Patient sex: M
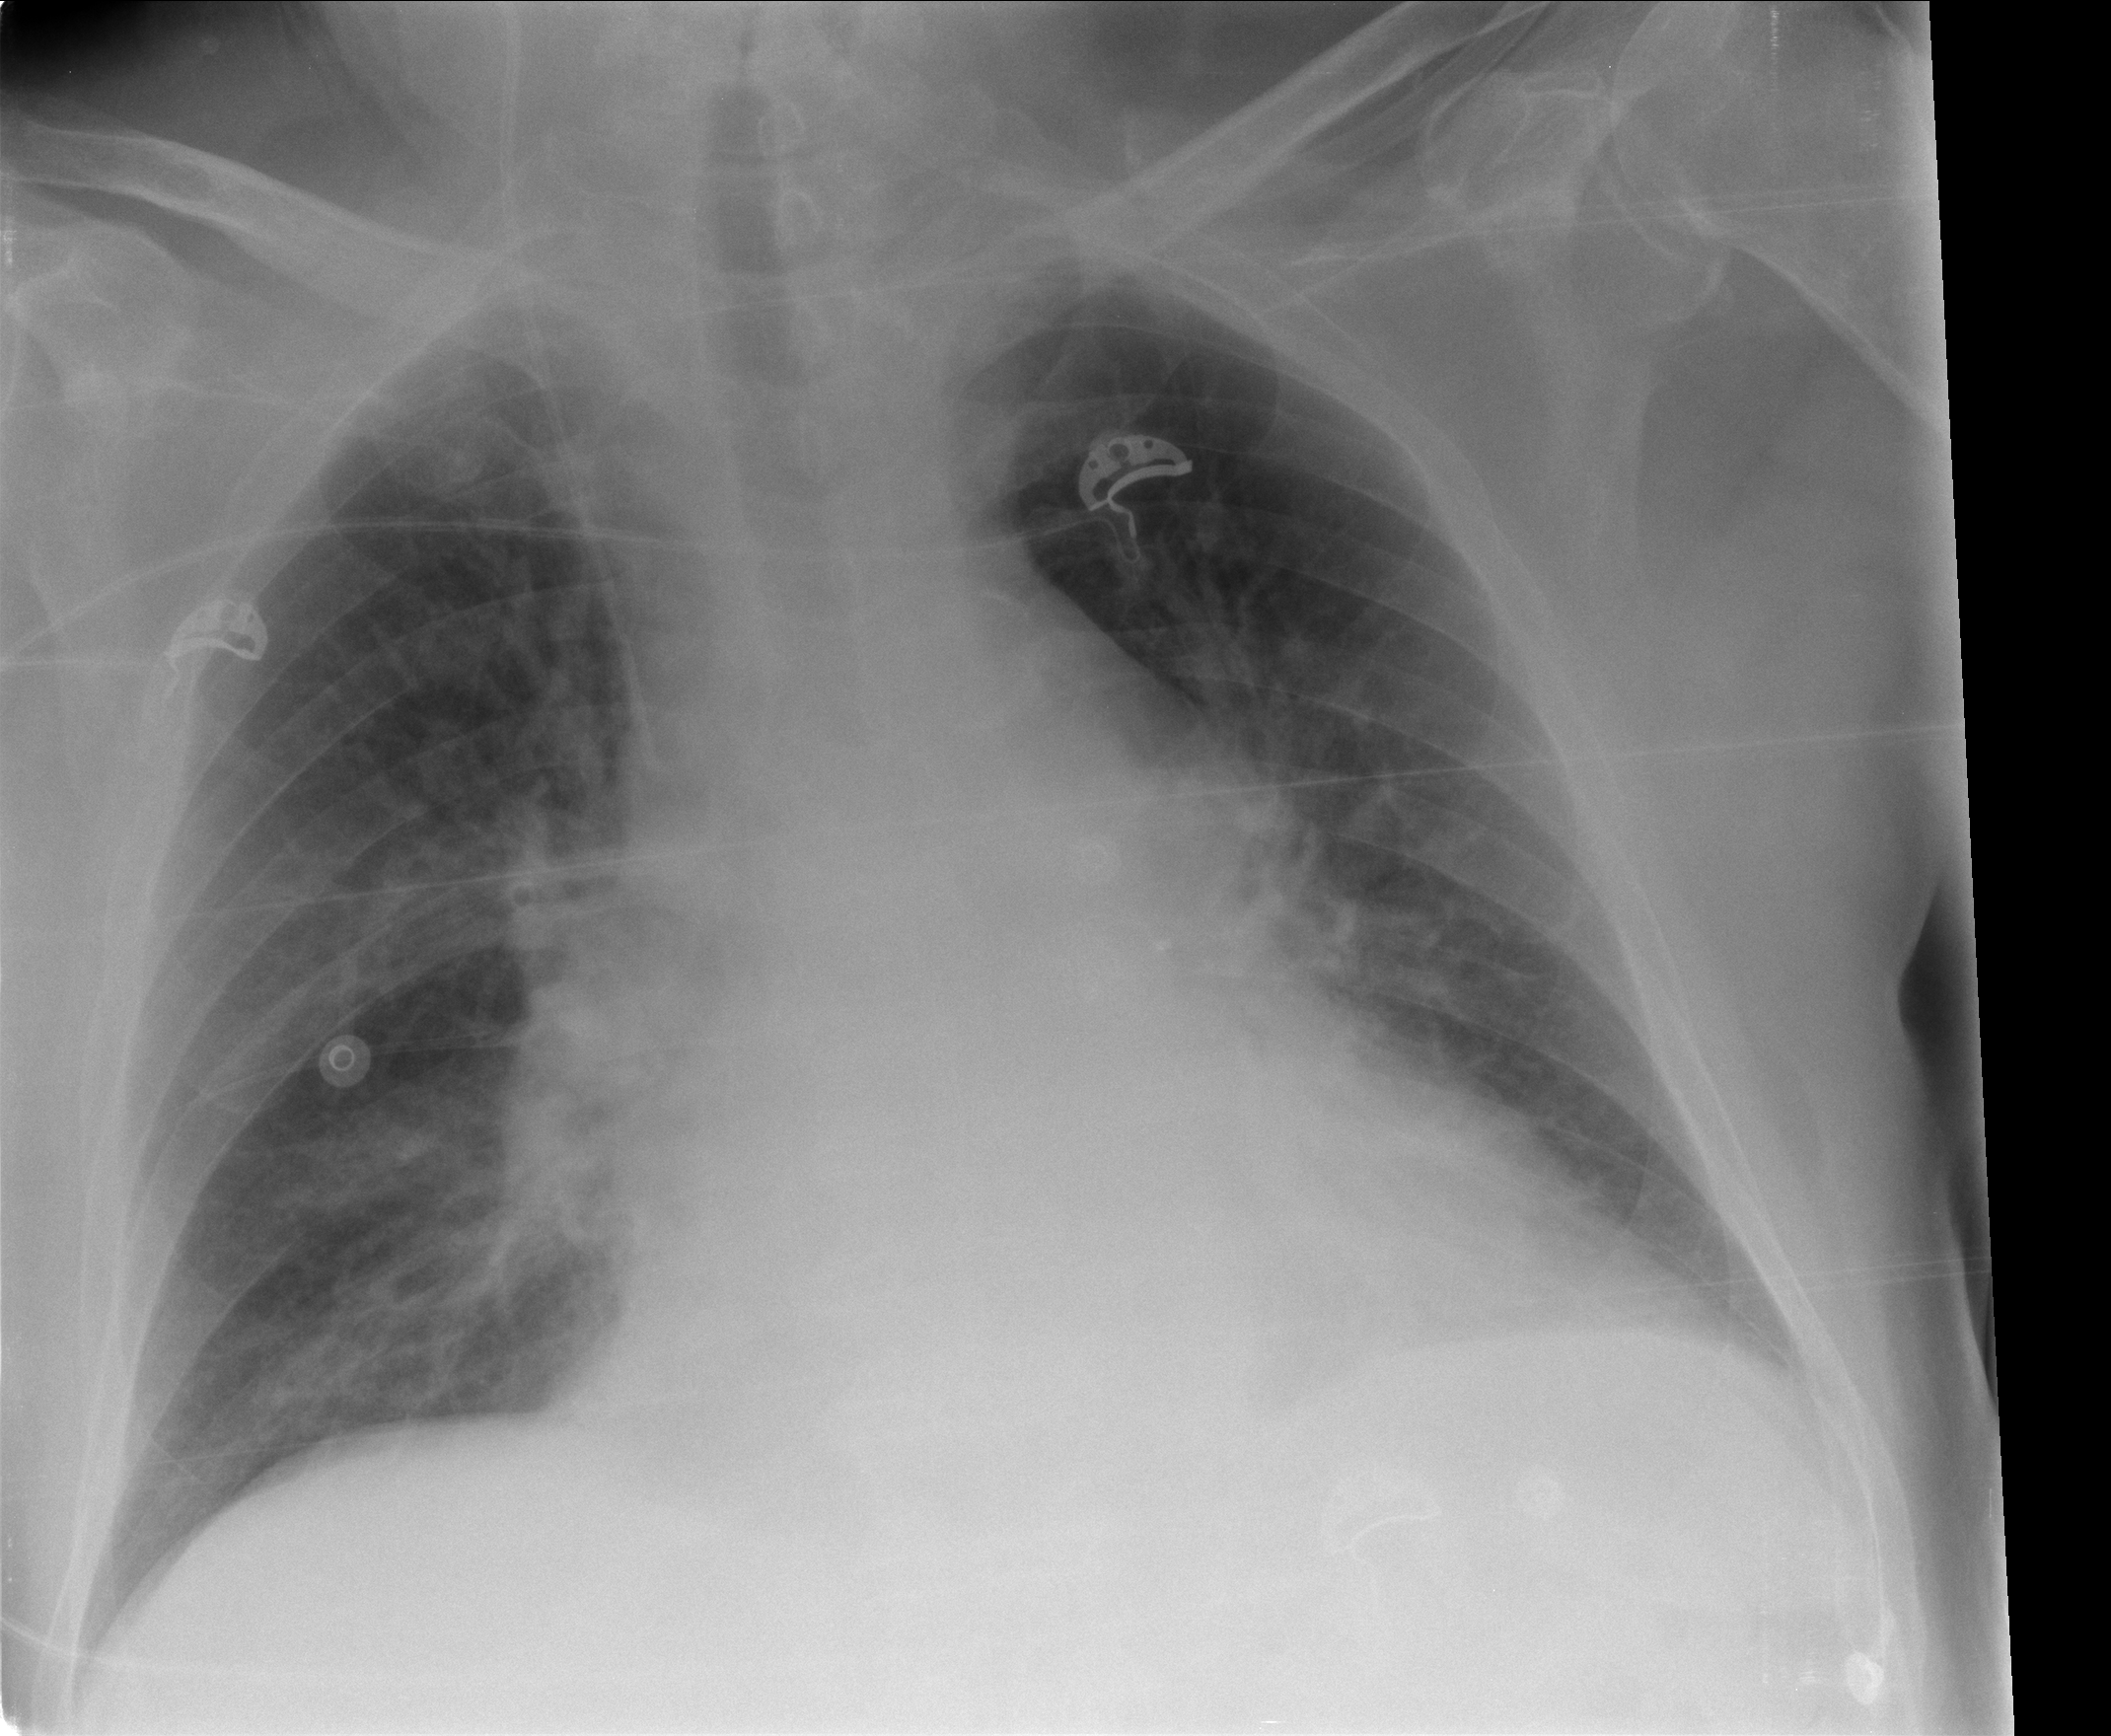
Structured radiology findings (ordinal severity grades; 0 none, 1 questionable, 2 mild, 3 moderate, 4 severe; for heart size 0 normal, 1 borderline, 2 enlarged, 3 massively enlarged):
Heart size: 2
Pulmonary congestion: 2
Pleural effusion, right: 0
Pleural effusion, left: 0
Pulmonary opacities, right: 1
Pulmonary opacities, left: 0
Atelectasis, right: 0
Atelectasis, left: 0